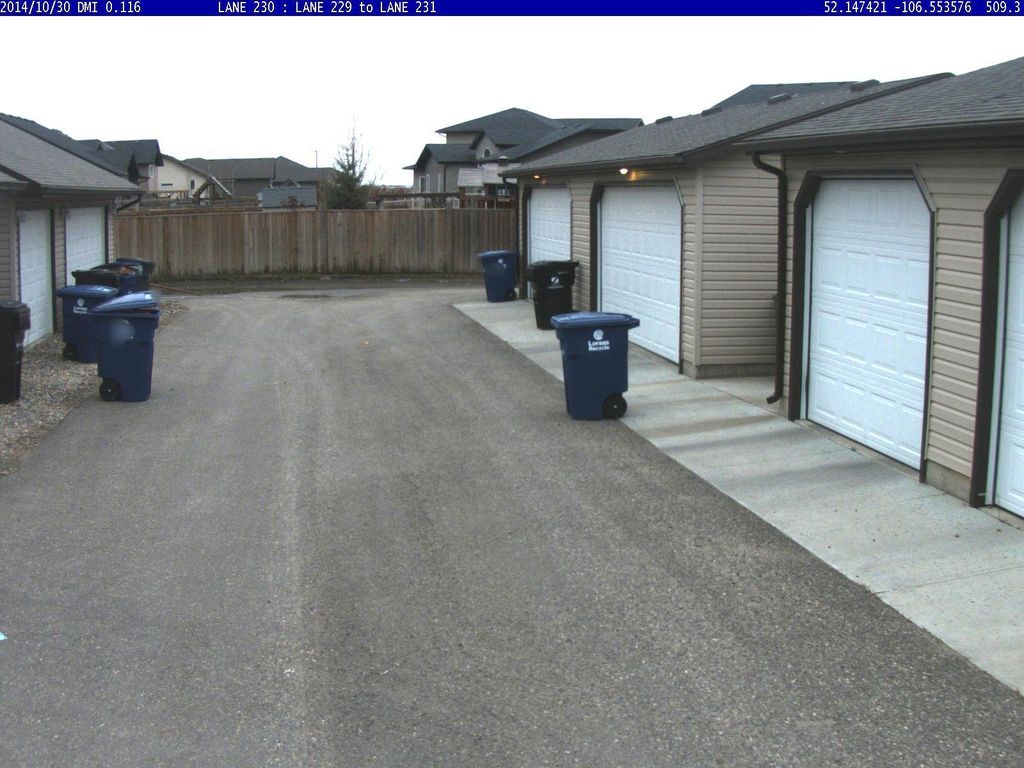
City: saskatoon